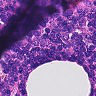
Metastatic tissue present: no